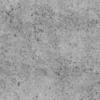
Label: not_dusty